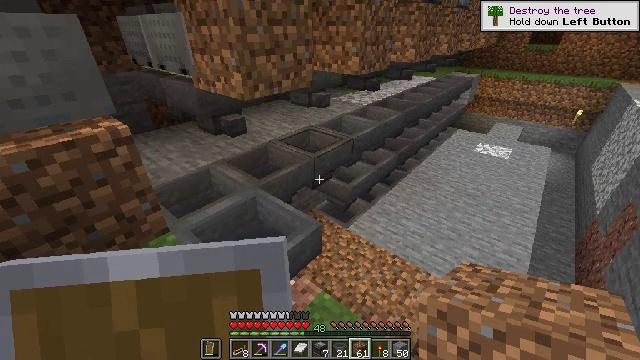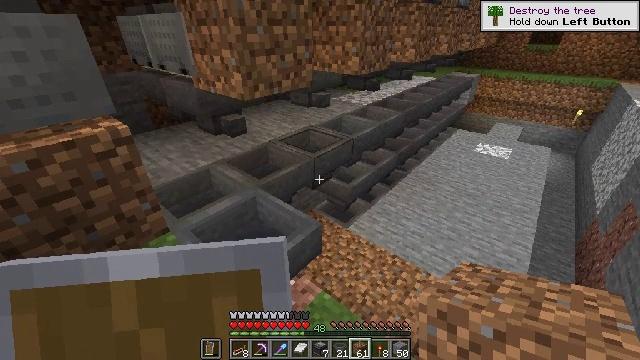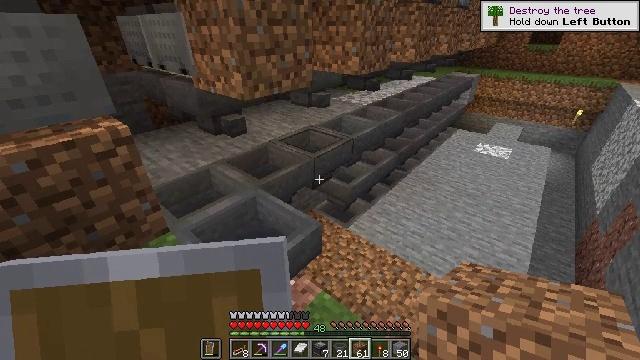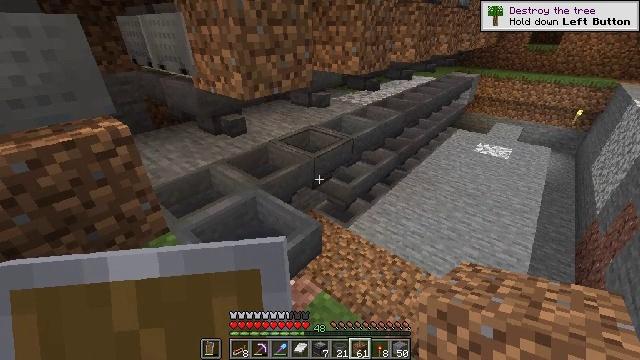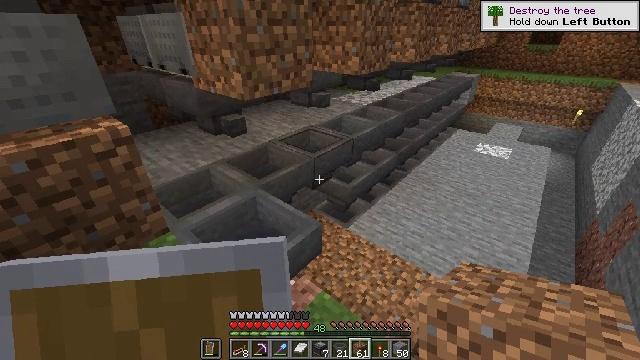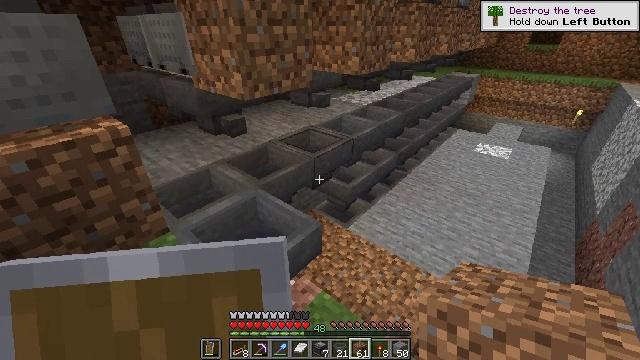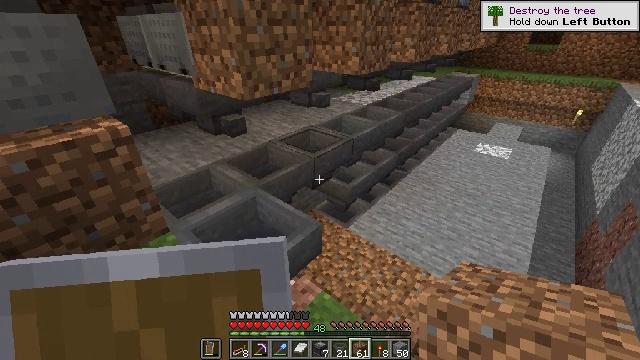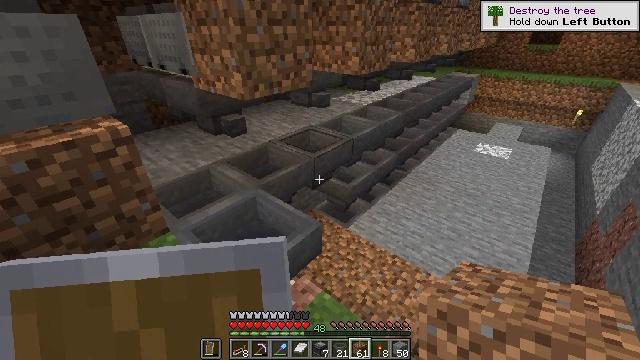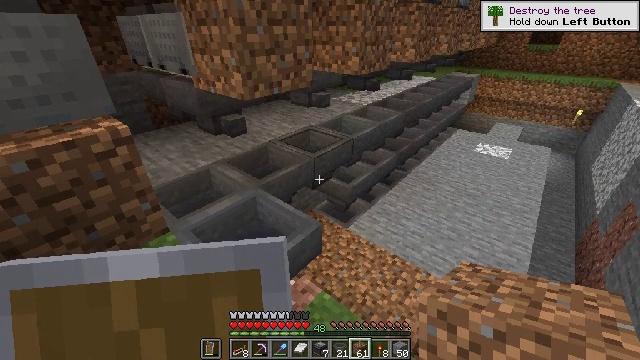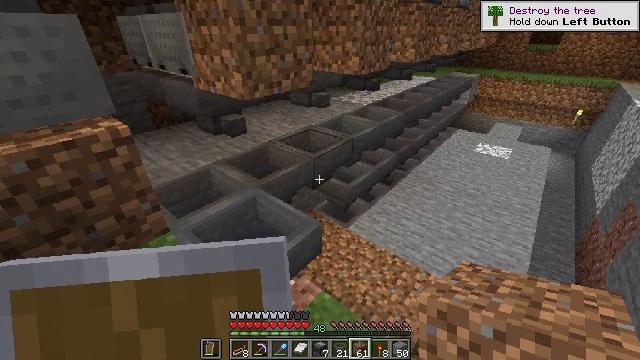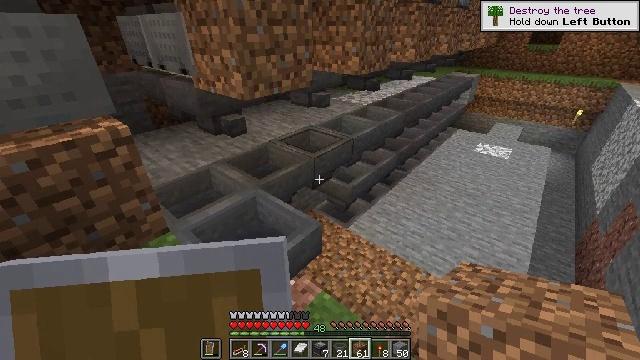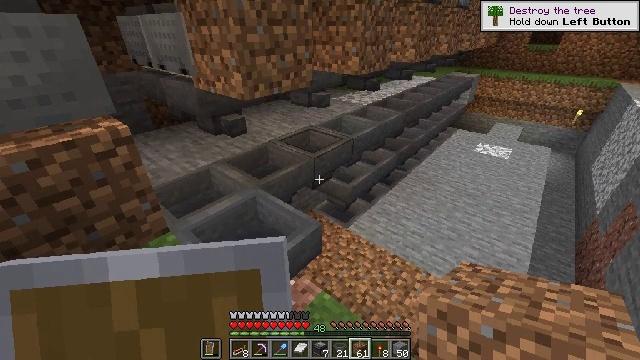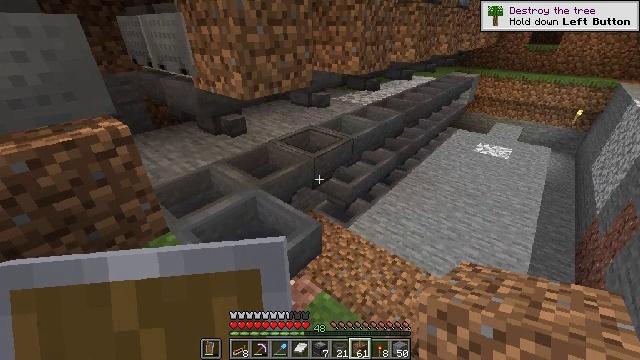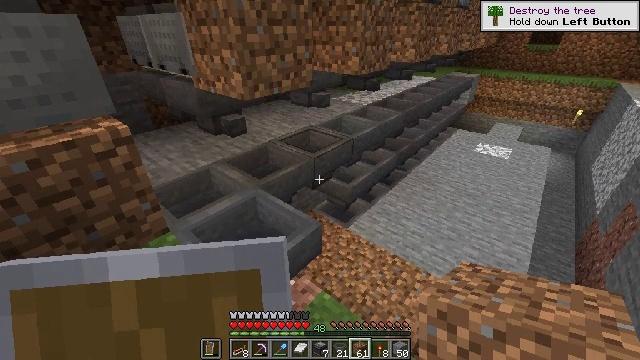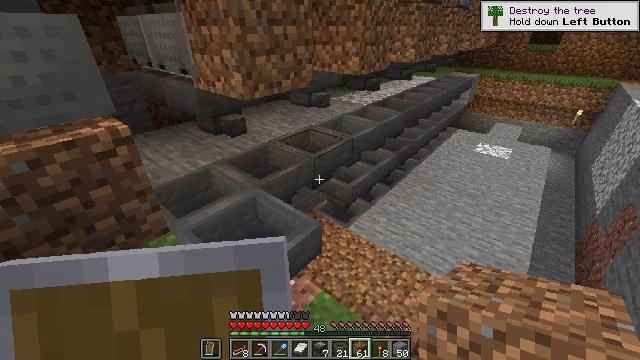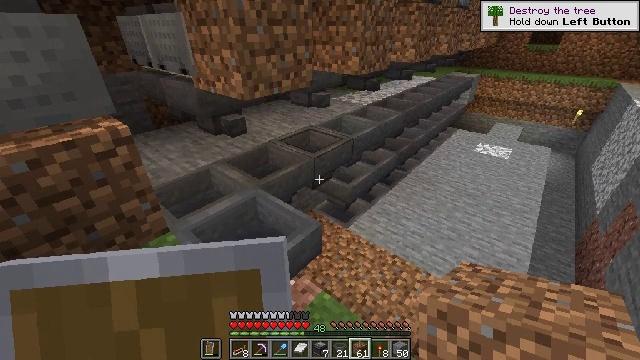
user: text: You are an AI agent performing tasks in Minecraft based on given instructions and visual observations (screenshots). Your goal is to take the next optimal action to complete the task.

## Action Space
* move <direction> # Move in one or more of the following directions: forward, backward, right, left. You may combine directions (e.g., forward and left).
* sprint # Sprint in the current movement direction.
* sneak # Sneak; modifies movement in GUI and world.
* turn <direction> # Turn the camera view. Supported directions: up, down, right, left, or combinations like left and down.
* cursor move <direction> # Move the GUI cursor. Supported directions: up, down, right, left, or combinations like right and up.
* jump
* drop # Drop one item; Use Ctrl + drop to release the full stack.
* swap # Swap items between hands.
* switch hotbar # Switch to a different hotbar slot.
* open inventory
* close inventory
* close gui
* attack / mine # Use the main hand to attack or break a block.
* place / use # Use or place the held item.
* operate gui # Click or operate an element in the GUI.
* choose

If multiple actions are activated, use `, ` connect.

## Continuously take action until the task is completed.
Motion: motion action
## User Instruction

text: Get the hopper into inventory.
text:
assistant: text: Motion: no_op
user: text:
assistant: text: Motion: no_op
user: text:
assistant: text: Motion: no_op
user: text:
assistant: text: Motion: no_op
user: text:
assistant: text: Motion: no_op
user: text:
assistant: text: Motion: no_op
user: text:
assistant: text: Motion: no_op
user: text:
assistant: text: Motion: no_op
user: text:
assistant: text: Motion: no_op
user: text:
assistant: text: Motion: no_op
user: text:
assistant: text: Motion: no_op
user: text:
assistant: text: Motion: no_op
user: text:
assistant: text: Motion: no_op
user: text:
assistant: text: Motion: no_op
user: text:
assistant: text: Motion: no_op
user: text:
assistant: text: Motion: no_op
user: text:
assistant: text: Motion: no_op
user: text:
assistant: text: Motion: no_op
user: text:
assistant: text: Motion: no_op
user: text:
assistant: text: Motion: no_op
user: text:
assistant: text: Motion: no_op
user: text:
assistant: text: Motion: no_op
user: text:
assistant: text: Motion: no_op
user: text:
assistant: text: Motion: no_op
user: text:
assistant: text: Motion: no_op
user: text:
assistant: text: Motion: no_op
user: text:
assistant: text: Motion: no_op
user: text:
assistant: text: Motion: no_op
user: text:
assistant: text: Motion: no_op
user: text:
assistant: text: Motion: no_op